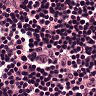
Metastatic tissue present: no